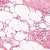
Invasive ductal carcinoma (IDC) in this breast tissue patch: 0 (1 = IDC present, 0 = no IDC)